The plot is a signal-to-image rendering of a rotating shaft's vibration measurement. Diagnose the rotating machine from this image, choosing from: normal, misalignment, unbalance, looseness.
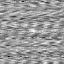
Answer: looseness